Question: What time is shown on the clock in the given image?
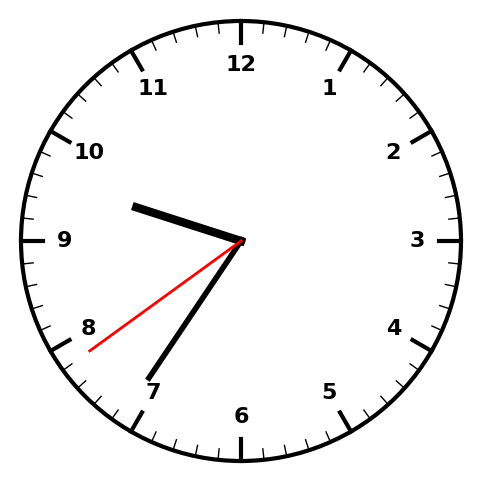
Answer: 09:35:39